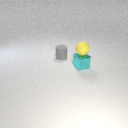
small cyan metal cube to the right of small gray rubber cylinder